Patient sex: F
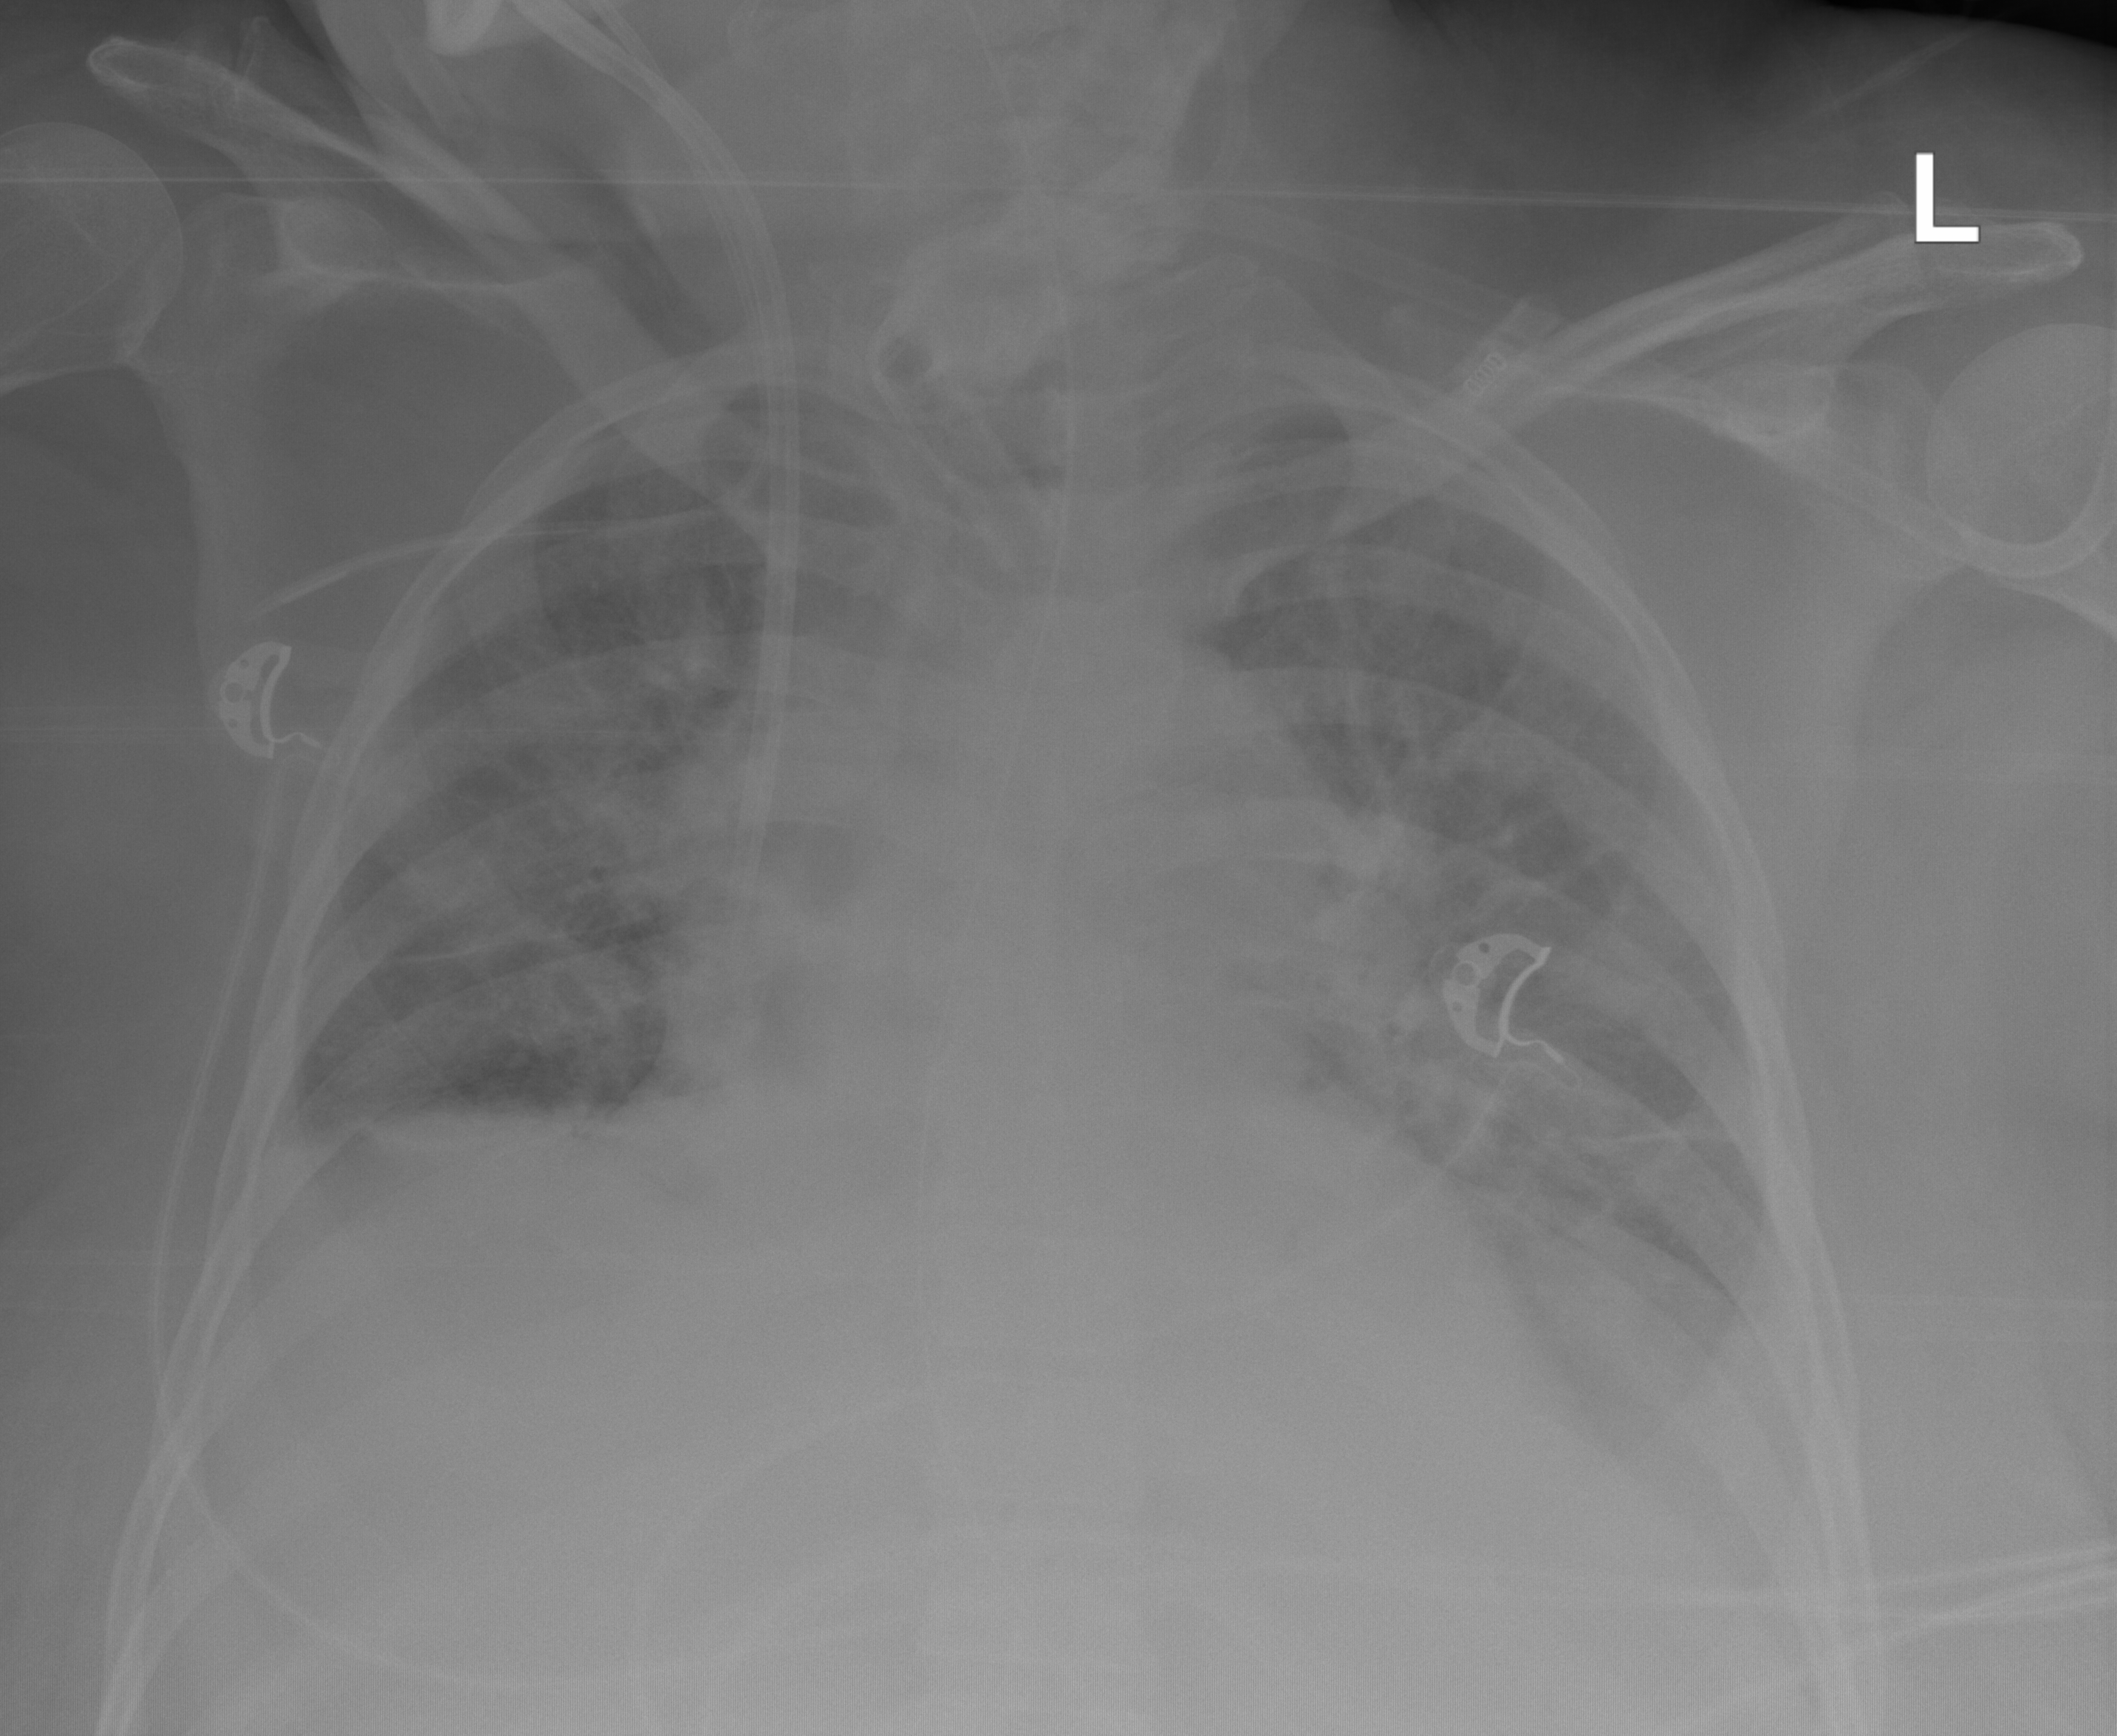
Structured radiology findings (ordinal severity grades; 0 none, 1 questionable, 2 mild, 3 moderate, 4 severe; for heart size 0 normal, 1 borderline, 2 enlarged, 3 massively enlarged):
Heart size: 2
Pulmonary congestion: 2
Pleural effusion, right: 0
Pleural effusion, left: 2
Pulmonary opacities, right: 0
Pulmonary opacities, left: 0
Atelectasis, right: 2
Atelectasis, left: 2